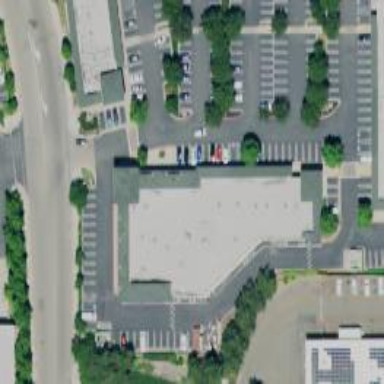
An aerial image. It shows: Supermarket.